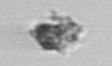
Label: detritus